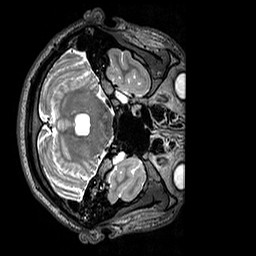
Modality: T2w
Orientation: axial
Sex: male
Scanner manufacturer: siemens
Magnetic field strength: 3 T
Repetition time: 3.2 s
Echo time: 0.409 s